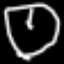
Label: clock